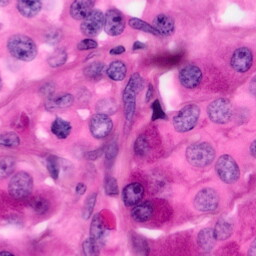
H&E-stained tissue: Pancreatic